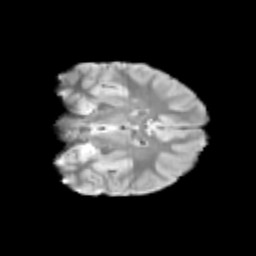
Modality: T2w
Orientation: coronal
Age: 9
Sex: male
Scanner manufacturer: siemens
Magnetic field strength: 3 T
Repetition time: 3.8 s
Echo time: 0.07 s